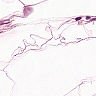
Metastatic tissue present: no